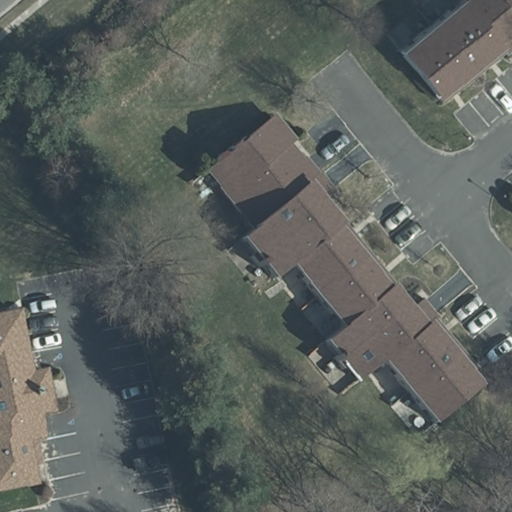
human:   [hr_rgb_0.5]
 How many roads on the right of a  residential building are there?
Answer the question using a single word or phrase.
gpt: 2

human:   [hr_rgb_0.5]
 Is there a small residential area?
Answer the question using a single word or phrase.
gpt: no

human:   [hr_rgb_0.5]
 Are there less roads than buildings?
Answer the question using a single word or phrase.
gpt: no

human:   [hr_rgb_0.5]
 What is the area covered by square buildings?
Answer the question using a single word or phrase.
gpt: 0m2

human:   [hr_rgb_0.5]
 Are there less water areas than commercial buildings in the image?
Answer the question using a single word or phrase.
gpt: no

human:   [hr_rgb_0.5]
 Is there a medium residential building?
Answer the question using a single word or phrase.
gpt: yes

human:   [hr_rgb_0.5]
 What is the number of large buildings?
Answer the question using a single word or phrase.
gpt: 1

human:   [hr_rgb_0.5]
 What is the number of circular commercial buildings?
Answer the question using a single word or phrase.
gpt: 0

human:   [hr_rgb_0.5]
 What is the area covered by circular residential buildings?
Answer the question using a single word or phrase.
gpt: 0m2

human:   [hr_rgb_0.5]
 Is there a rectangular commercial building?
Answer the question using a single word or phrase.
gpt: no

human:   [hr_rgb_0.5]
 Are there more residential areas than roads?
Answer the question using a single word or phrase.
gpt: no

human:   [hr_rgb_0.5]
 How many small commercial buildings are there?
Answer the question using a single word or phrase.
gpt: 0

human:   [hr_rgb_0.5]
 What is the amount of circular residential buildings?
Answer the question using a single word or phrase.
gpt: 0

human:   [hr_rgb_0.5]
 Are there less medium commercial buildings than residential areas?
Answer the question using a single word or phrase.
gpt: yes

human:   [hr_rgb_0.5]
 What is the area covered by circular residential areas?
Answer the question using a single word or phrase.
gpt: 0m2

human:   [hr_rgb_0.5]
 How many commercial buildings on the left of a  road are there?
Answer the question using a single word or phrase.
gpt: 0

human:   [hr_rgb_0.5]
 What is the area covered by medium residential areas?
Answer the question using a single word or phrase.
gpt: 0m2

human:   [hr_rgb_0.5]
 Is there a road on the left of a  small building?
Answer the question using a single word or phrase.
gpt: no

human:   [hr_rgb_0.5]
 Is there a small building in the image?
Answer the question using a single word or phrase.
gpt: no

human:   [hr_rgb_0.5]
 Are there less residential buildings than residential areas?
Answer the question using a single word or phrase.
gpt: no

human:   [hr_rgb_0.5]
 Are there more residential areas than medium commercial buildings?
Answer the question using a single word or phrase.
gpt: yes

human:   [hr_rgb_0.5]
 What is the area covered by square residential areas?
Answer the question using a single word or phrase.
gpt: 0m2

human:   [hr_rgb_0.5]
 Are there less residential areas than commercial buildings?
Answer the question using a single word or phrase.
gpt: no

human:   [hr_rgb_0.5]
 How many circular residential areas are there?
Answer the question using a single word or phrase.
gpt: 0

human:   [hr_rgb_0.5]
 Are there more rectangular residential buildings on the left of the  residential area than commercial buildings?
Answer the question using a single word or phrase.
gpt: yes

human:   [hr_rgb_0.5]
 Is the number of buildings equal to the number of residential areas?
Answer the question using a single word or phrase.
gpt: no

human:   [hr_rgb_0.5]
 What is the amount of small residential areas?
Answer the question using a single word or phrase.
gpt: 0

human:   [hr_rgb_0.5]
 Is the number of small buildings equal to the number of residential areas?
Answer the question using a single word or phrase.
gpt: no

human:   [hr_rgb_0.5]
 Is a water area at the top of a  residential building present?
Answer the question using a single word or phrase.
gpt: no

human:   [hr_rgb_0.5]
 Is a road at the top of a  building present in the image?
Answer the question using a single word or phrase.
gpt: yes

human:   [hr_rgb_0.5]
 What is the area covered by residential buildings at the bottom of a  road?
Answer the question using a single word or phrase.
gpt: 1489m2

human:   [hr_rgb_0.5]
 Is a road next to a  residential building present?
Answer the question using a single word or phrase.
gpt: yes

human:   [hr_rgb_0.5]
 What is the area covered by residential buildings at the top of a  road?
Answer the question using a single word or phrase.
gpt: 267m2

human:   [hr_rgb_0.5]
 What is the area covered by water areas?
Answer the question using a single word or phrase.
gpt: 0m2

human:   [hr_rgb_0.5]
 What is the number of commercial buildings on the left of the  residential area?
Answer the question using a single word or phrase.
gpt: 0

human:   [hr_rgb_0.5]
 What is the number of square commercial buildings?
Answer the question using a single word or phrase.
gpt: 0